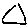
Label: triangle